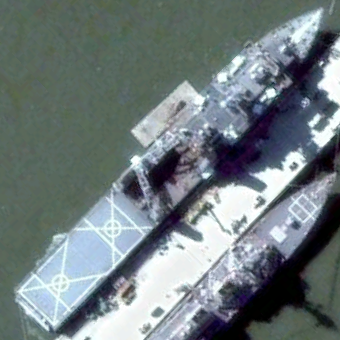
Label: combat